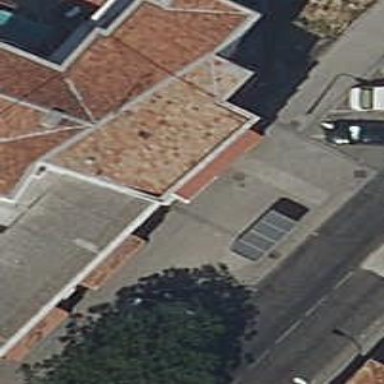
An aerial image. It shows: Nightclub.